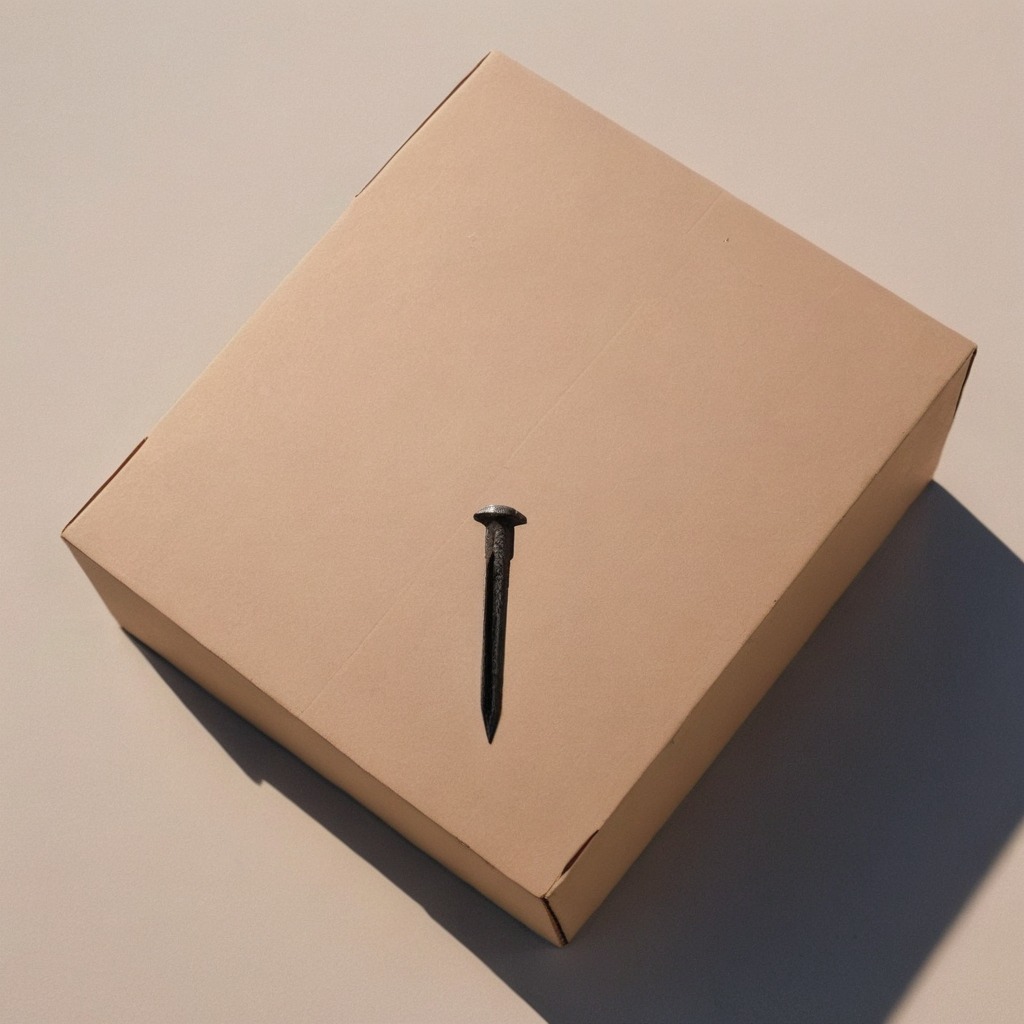
An iron nail is lying on a clean dry cardboard box surface in an outdoor workshop during daytime bright natural light soft shadows slightly creased but